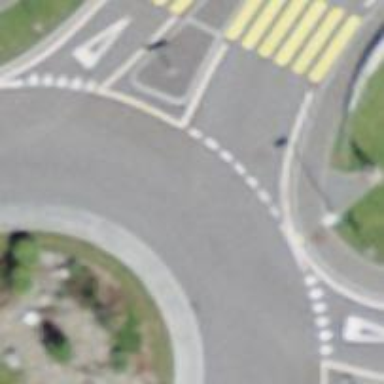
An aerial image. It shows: Secondary road around roundabout.